Question: Please help in finding the error while creating the package with overloading functions.
Error shown:
PL-00103: Encountered the symbol "NUMOU"when expecting one of the following: language.
PL-00103: Encountered the symbol "Function" when expecting one of the following: end not pragma final instantiable order overriding static member constructor map.
code:
'''
create or replace package over_load as
function print_it(numin varchar2) return number is numou number;
begin
numou := to_number(numin, '999,999.00');
dbms_output.put_line(numou);
return numou;
exception
when others then
dbms_output.put_line('Wrong string format');
return numou;
end;
function print_it(datin date) return varchar2 is datout varchar2(30);
dumcha varchar2(30);
dumdat date;
begin
dumcha := to_char(datin);
dumdat := to_date(dumcha,'FXDD-MON-YYYY');
datout := to_char(datin, 'fmMOn, DD YYYY');
dbms_output.put_line(datout);
return datout;
Exception
when others then
dbms_output.put_line('Wrong input date format');
return '0';
end;
end;
'''

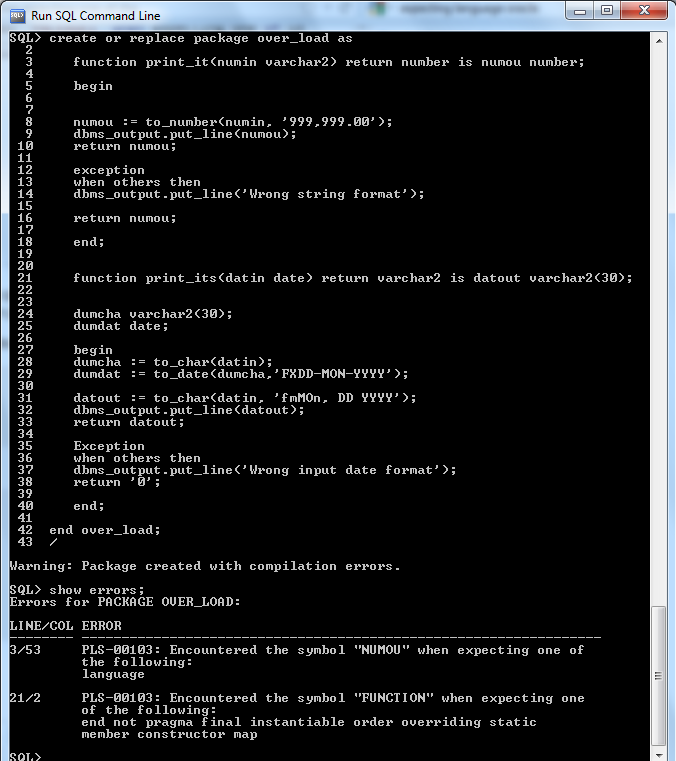
Answer: In 'Oracle RDBMS' You specify package (for public methods) and package body containing implementation for all public methods and optionally You can add some private methods.
Package specification:
'''
create or replace package over_load as
function print_it(numin varchar2) return number;
function print_it(datin date) return varchar2;
end;
'''
And body:
'''
create or replace package body over_load as
function print_it(numin varchar2) return number is
numou number;
begin
numou := to_number(numin, '999,999.00');
dbms_output.put_line(numou);
return numou;
exception
when others then
dbms_output.put_line('Wrong string format');
return numou;
end;
function print_it(datin date) return varchar2 is
datout varchar2(30);
dumcha varchar2(30);
dumdat date;
begin
dumcha := to_char(datin);
dumdat := to_date(dumcha,'FXDD-MON-YYYY');
datout := to_char(datin, 'fmMOn, DD YYYY');
dbms_output.put_line(datout);
return datout;
exception
when others then
dbms_output.put_line('Wrong input date format');
return '0';
end;
end;
'''
To enable output from DBMS_OUTPUT in SQL*Plus You must enable 'serveroutput':
'''
SQL> set serveroutput on size 30000;
'''